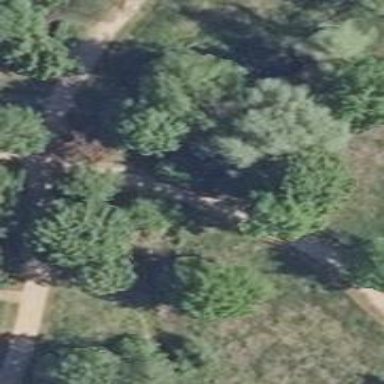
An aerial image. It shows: Footway on bridge.